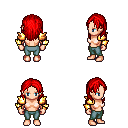
a pixel art fantasy rpg character, female body template, human, light skin, gold arm armor, teal pants, red long hairstyle, four views (front, back, left, right), 2x2 character sprite sheet, small pixel art, hard edges, no anti-aliasing